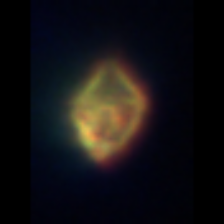
Taxon: Gyrodinium
Group: Dinoflagellates